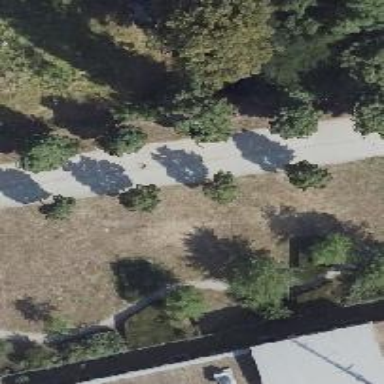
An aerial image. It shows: Deciduous broadleaved tree in park.